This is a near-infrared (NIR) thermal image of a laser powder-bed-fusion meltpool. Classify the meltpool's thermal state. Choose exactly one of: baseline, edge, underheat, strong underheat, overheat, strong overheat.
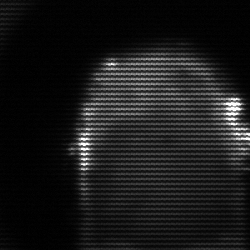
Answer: baseline